Question: I have a very small question. Now I wrote the code for creating a virtual keyboard. I want the color of the button to change when it is typed. Here is my code:
'''
public class ButtonColor implements KeyListener {
@Override
public void keyPressed(KeyEvent e) {
// TODO Auto-generated method stub
}
@Override
public void keyReleased(KeyEvent e) {
// TODO Auto-generated method stub
}
@Override
public void keyTyped(KeyEvent e) {
if (e.getKeyChar()=='a') {
A.setBackground(Color.red);
}
}
}
'''
]
Whenever I press A, nothing happens. When I add this line:
'''
JOptionPane.showMessageDialog(null, "A was typed");
'''
then type a, the message appears and after I click OK the button changes color. Why does that happen? How can I fix this problem?

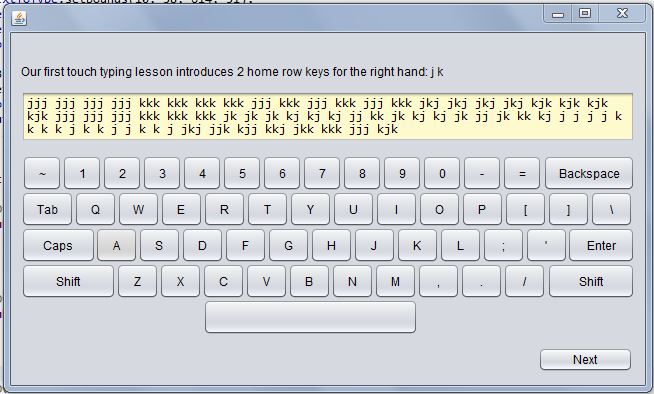
Answer: There could be any number of reasons why this doesn't work for you, for starters, the button may be transparent ('opaque == false')
I would strongly recommend against 'KeyListener' in favour of <URL> as 'KeyListener' has issues with focus...
For example...
The following uses the key bindings API in order to respond to a given key stroke, depending on if it's a key press or release event, it will set the background color and opacity state accordingly and even sets the buttons pressed state...

'''
import java.awt.BorderLayout;
import java.awt.Color;
import java.awt.EventQueue;
import java.awt.event.ActionEvent;
import java.awt.event.KeyEvent;
import javax.swing.AbstractAction;
import javax.swing.ActionMap;
import javax.swing.InputMap;
import javax.swing.JButton;
import javax.swing.JFrame;
import javax.swing.JPanel;
import javax.swing.KeyStroke;
import javax.swing.UIManager;
import javax.swing.UnsupportedLookAndFeelException;
public class KeyboardTest {
public static void main(String[] args) {
new KeyboardTest();
}
public KeyboardTest() {
EventQueue.invokeLater(new Runnable() {
@Override
public void run() {
try {
UIManager.setLookAndFeel(UIManager.getSystemLookAndFeelClassName());
} catch (ClassNotFoundException | InstantiationException | IllegalAccessException | UnsupportedLookAndFeelException ex) {
}
JFrame frame = new JFrame("Testing");
frame.setDefaultCloseOperation(JFrame.EXIT_ON_CLOSE);
frame.setLayout(new BorderLayout());
frame.add(new TestPane());
frame.pack();
frame.setLocationRelativeTo(null);
frame.setVisible(true);
}
});
}
public class TestPane extends JPanel {
public TestPane() {
JButton btnA = createButton("A");
JButton btnB = createButton("B");
JButton btnC = createButton("C");
JButton btnD = createButton("D");
JButton btnE = createButton("E");
add(btnA);
add(btnB);
add(btnC);
add(btnD);
add(btnE);
addKeyBinding(btnA, "A", KeyEvent.VK_A);
addKeyBinding(btnB, "B", KeyEvent.VK_B);
addKeyBinding(btnC, "C", KeyEvent.VK_C);
addKeyBinding(btnD, "D", KeyEvent.VK_D);
addKeyBinding(btnE, "E", KeyEvent.VK_E);
}
protected JButton createButton(String text) {
JButton btn = new JButton(text);
btn.setFocusable(false);
return btn;
}
protected void addKeyBinding(JButton btn, String name, int virtualKey) {
ActionMap am = getActionMap();
InputMap im = getInputMap(WHEN_IN_FOCUSED_WINDOW);
im.put(KeyStroke.getKeyStroke(virtualKey, 0, false), name + ".pressed");
im.put(KeyStroke.getKeyStroke(virtualKey, 0, true), name + ".released");
am.put(name + ".pressed", new KeyAction(btn, true));
am.put(name + ".released", new KeyAction(btn, false));
}
}
public class KeyAction extends AbstractAction {
private JButton btn;
private boolean highlight;
public KeyAction(JButton btn, boolean highlight) {
this.btn = btn;
this.highlight = highlight;
}
@Override
public void actionPerformed(ActionEvent e) {
if (highlight) {
btn.getModel().setPressed(true);
btn.setBackground(Color.RED);
btn.setOpaque(true);
} else {
btn.getModel().setPressed(false);
btn.setBackground(null);
btn.setOpaque(false);
}
}
}
}
'''
If you also use 'btn.getModel().setArmed(...);' you will get a much more "bolded" response, which produces better visual feedback...IMHO